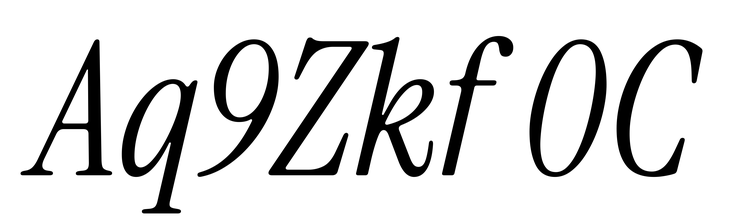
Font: InstrumentSerif-Italic